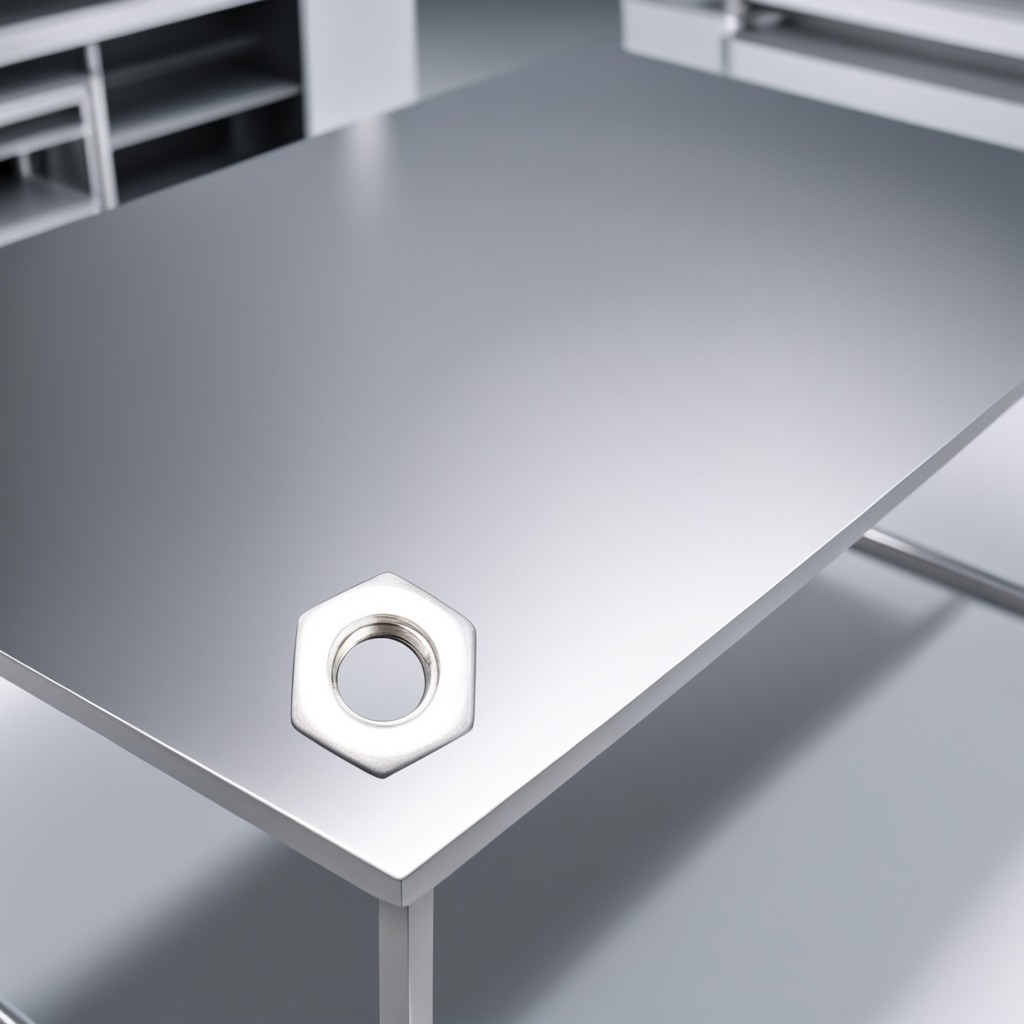
A metal nut is lying on the stainless steel table in a high-end prototyping lab.